Question: I want to achive map behavior like in google maps application. Example: set marker on a shop somewhere in the bottom of the screen, click on that marker so info panel should open and overlay the marker, map moves it's content so marker is still visible. I don't know how to correctly quote this requirement so I've found nothing on that point in the internet. Is there any guide on this UI pattern?

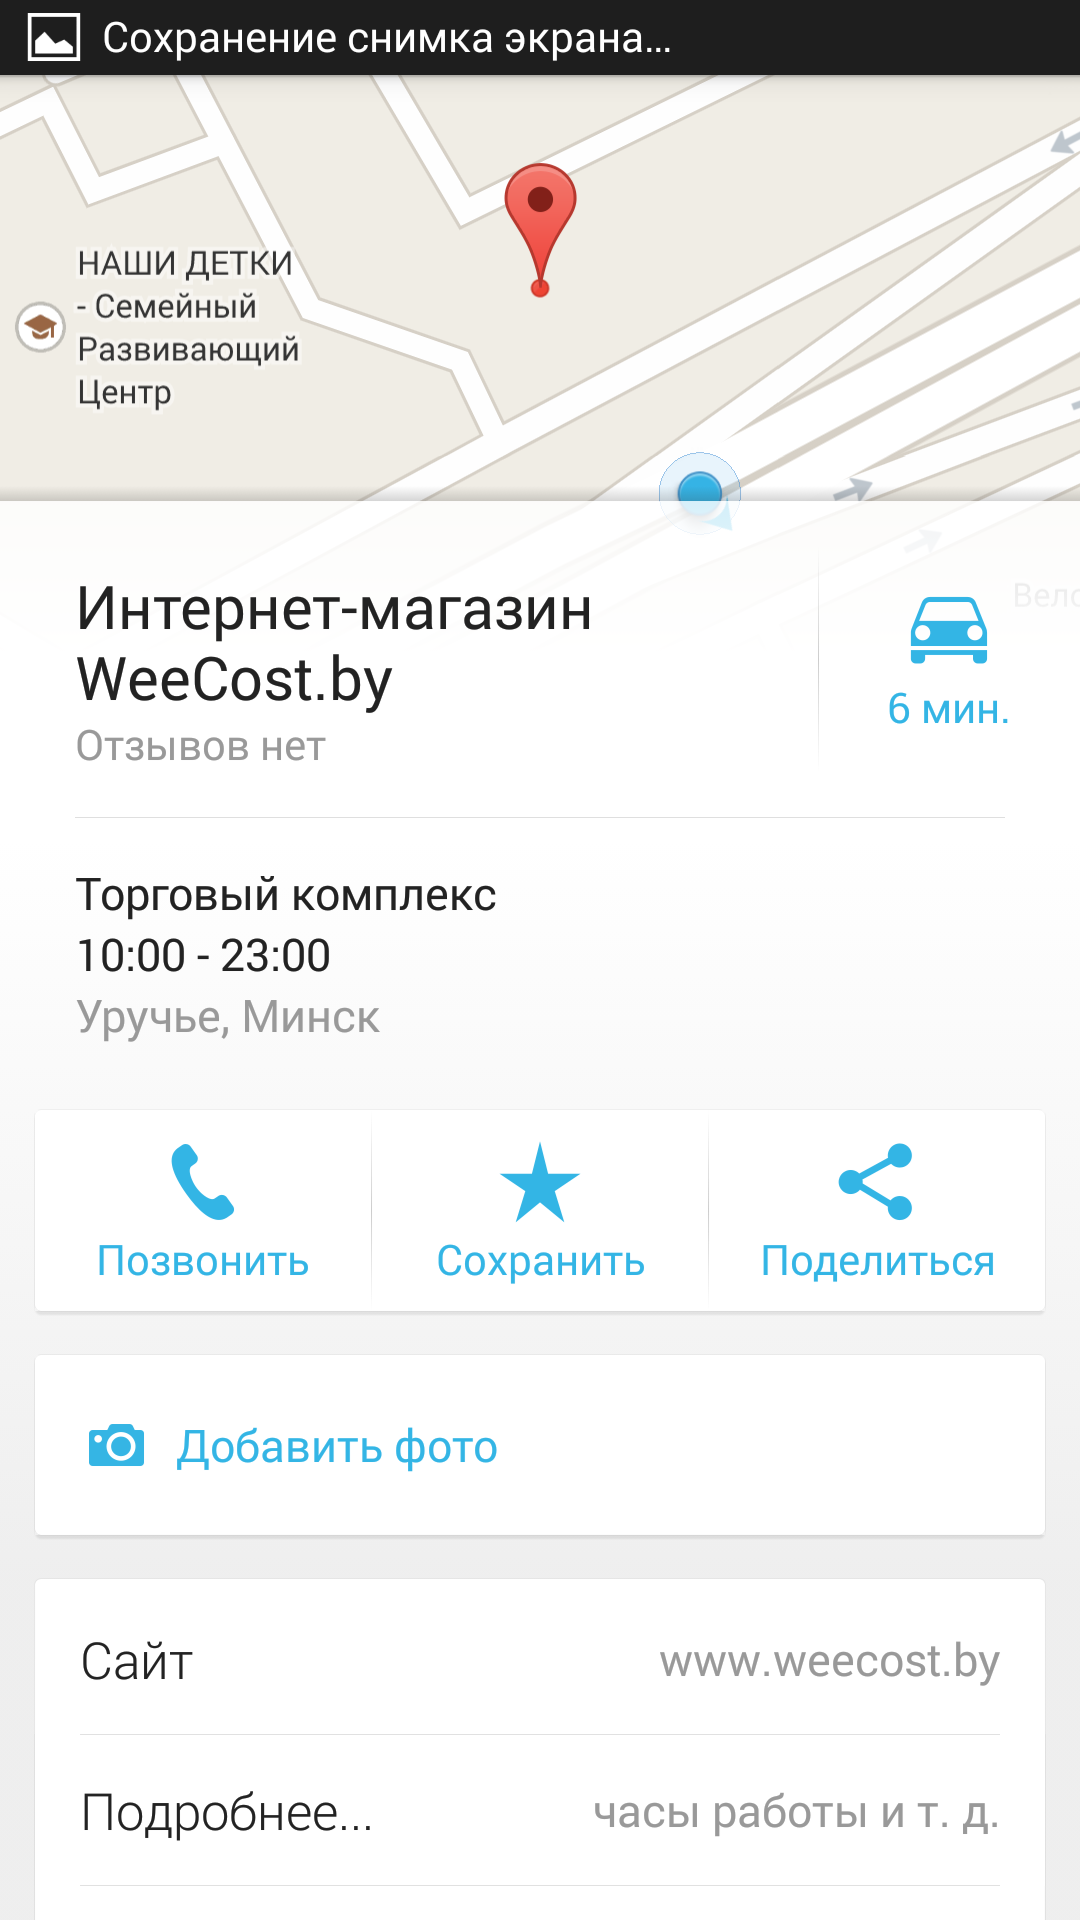
Answer: If you google it, you will find a lot of code and documentation regarding it. Please visit the link <URL>
you can start from here
<URL>
you will find it very close to your requirement